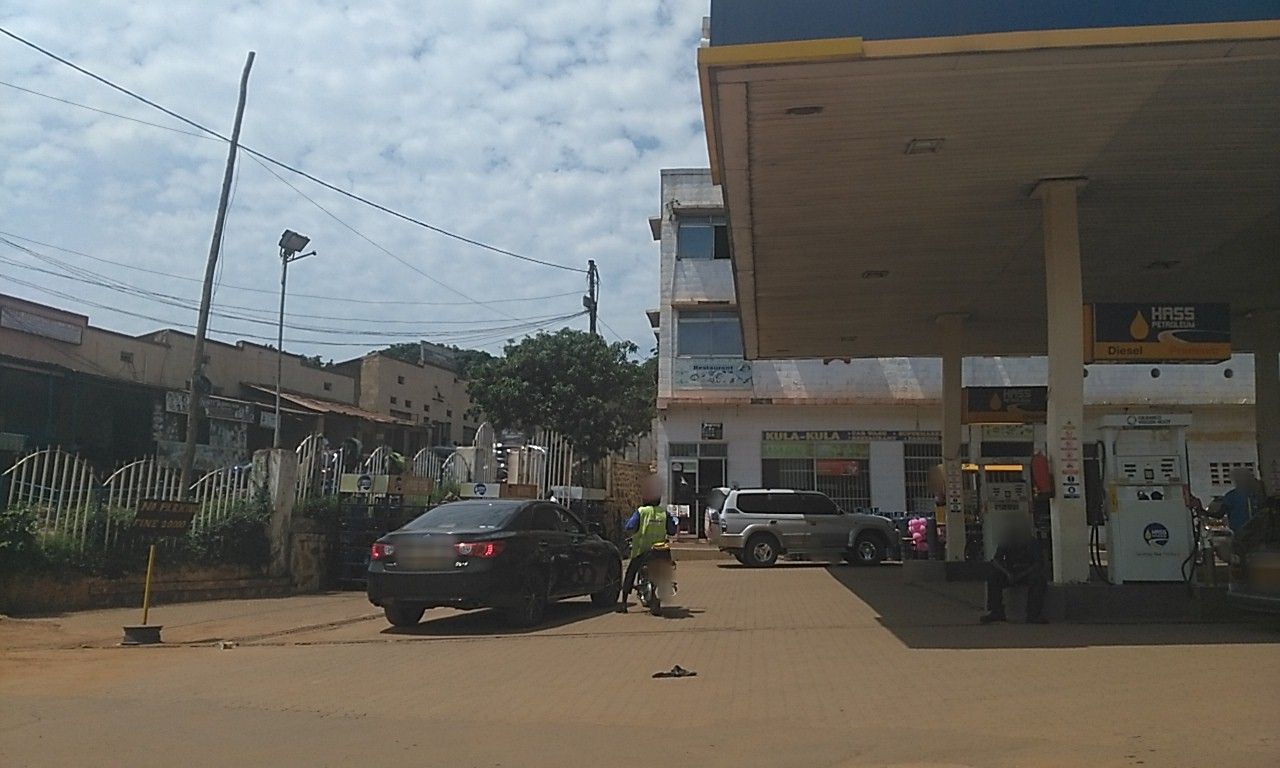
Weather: cloudy
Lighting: day
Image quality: good
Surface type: driving surface
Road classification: secondary
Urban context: urban centre
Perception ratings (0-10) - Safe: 2.37, Lively: 5.48, Beautiful: 5.27, Boring: 1.51, Depressing: 7.9, Wealthy: 2.88